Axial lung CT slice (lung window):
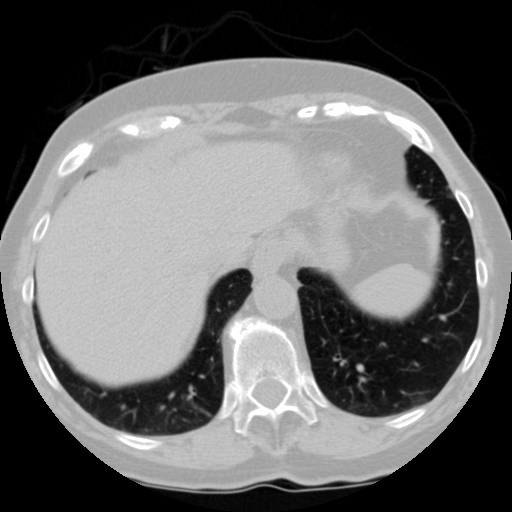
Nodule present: no